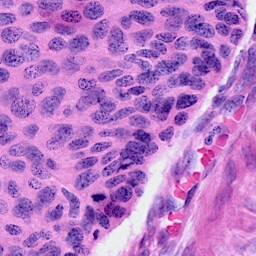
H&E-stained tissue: Cervix